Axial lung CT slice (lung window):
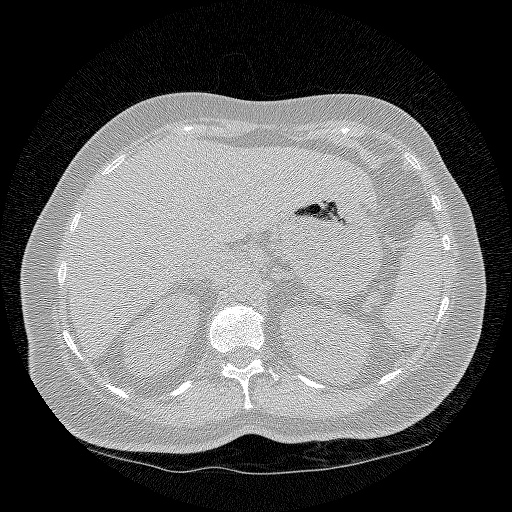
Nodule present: no